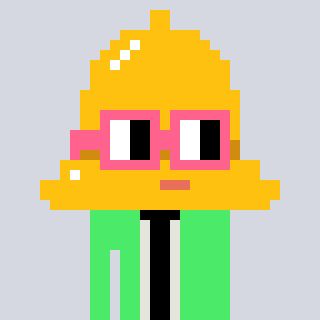
a pixel art character with square pink glasses, a bell-shaped head and a teal-colored body on a cool background